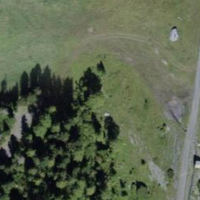
EUNIS habitat code: 23
Species observed at this site:
Marmota marmota